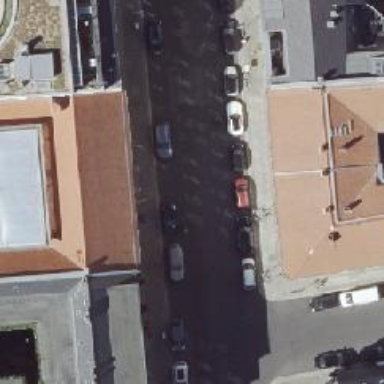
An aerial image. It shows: Tertiary road with asphalt surface. There are separate sidewalks on both sides. The parking lanes on both sides are oriented parallel to the road.